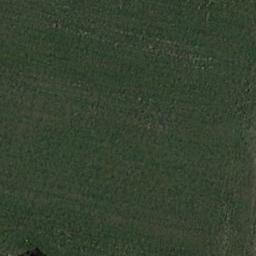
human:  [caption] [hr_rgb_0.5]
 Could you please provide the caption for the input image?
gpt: The meadow is dense but uneven .

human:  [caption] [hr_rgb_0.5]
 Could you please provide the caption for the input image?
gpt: This meadow has dense grasses and a striped texture .

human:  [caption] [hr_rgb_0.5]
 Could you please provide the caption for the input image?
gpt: A large lush green meadow covered with green grass .

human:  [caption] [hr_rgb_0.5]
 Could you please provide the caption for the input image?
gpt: The entire image is dominated by grass .

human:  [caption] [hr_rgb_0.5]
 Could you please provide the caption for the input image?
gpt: A green and smooth meadow with many green grass .